Current action and preconditions to check: path_clear

Your task: For each precondition in the list above, predict whether it will hold at this action.

Consider the current scene as observed from the mobile robot's camera, and analyze the predicted future states of all dynamic agents (e.g., people, animals, vehicles, or any moving entities) within the NEXT SECOND.

IMPORTANT: Only answer "very likely" if you are absolutely certain—based on strong, clear evidence—that a dynamic agent will violate the precondition in the predicted future state. Do NOT answer "very likely" for unlikely, ambiguous, or low-probability risks.

Ask yourself for each precondition: Is there a high probability, with clear and convincing evidence, that the predicted future states of any dynamic agent will interfere with the predicted future state of the currently executing action within the NEXT SECOND, causing that precondition to fail?

Assess the risk level based on these predictions. Use "likely" or "very likely" if motions create a clear risk of interference.

Use "neutral" or "improbable" if agents are nearby but their predicted paths are clearly diverging or non-conflicting.

Failure Risk Categories: "very improbable", "improbable", "neutral", "likely", "very likely"

Answer Format: Output ONLY the probability_of_failure value from these categories: "very improbable", "improbable", "neutral", "likely", "very likely"

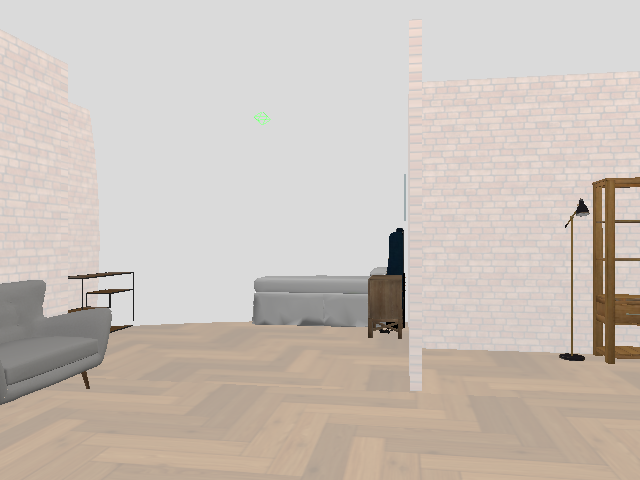

Answer: very improbable